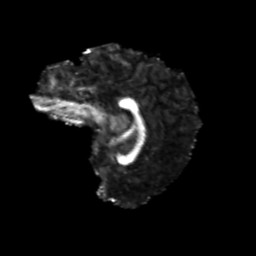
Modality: FA
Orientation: sagittal
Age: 21
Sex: female
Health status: healthy
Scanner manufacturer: philips
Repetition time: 7.391 s
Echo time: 0.08599 s